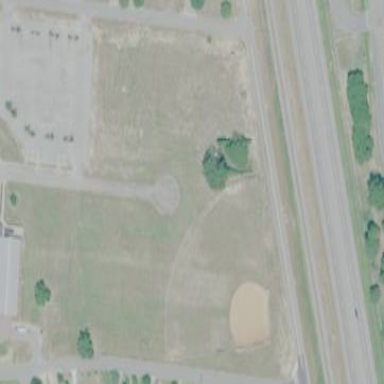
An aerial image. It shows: Baseball pitch for leisure land.